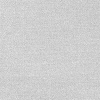
Atmospheric dust classification: dusty